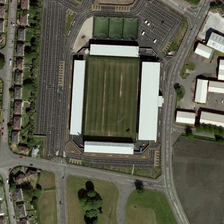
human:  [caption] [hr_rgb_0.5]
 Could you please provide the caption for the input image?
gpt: several buildings and an empty parking lot are around a stadium .

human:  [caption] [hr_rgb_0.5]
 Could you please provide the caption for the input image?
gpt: several buildings and an empty parking lot are around a stadium .

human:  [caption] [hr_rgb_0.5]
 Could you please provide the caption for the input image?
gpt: the area next to rows of houses includes a magnificent white stadium .

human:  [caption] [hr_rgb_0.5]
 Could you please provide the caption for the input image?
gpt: the area next to rows of houses includes a magnificent white stadium .

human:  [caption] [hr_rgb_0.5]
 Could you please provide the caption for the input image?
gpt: several buildings and an empty parking lot are around a stadium .